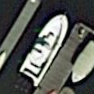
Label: Civil_yacht